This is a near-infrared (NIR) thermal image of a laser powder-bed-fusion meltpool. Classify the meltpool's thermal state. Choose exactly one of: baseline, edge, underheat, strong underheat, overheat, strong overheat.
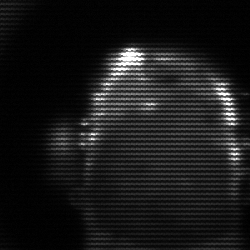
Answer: baseline